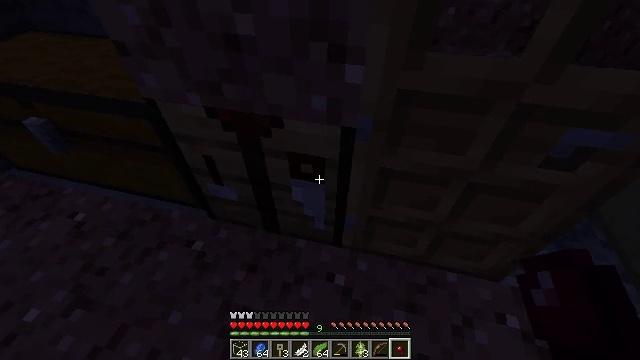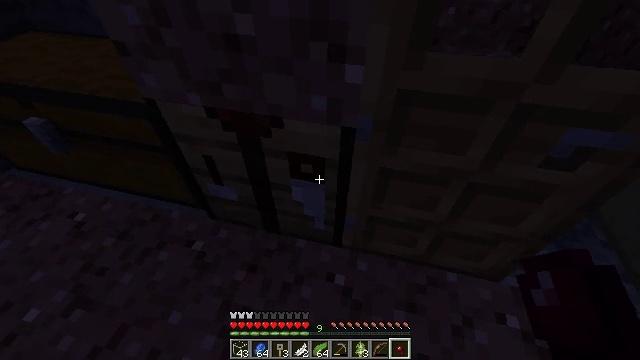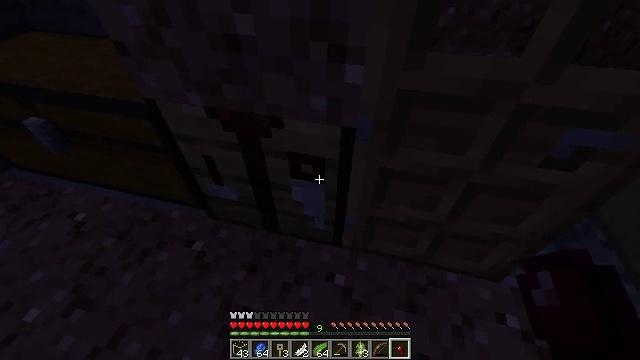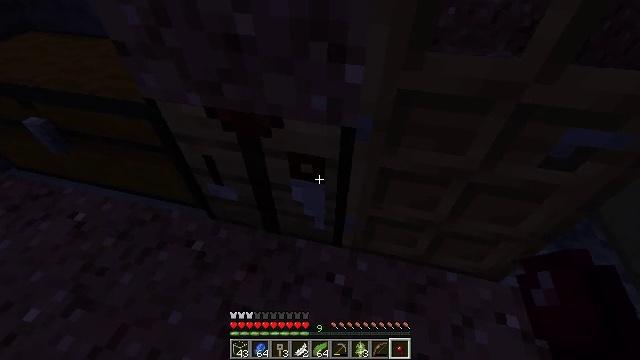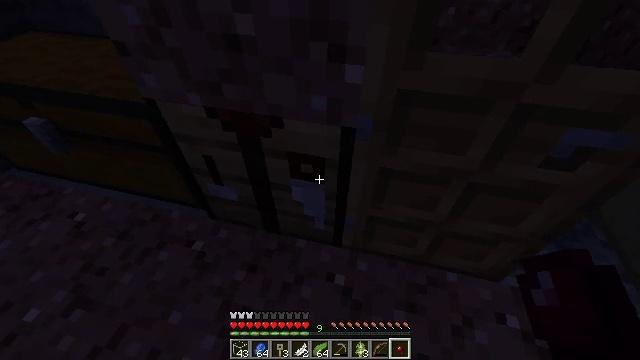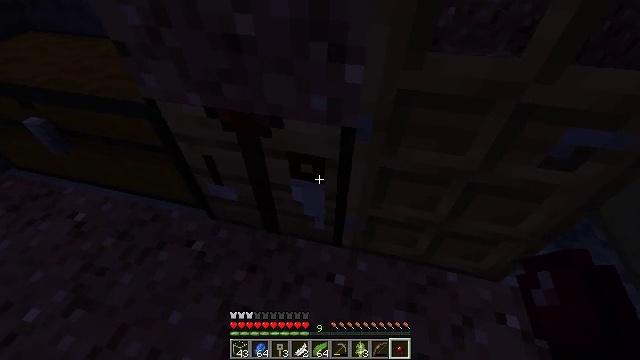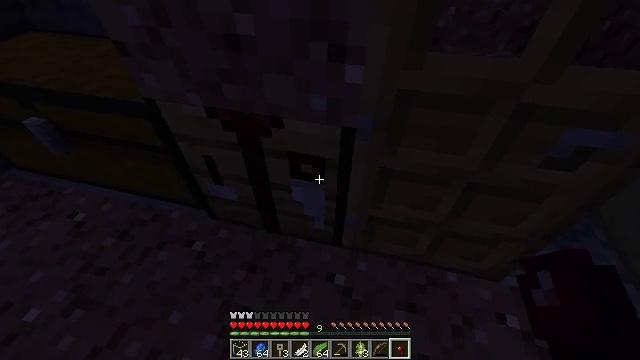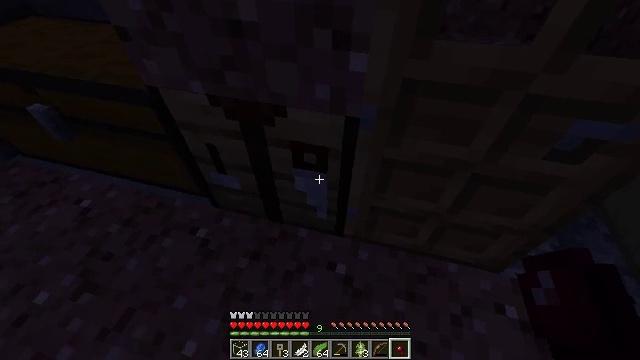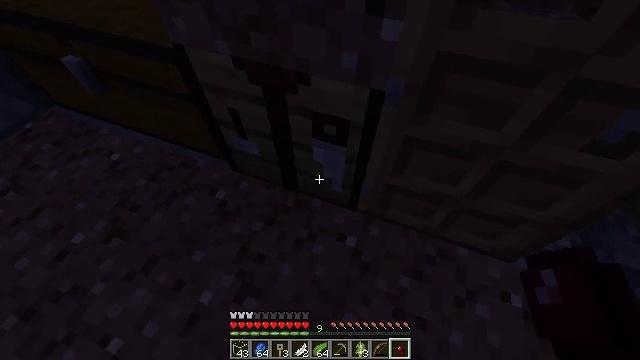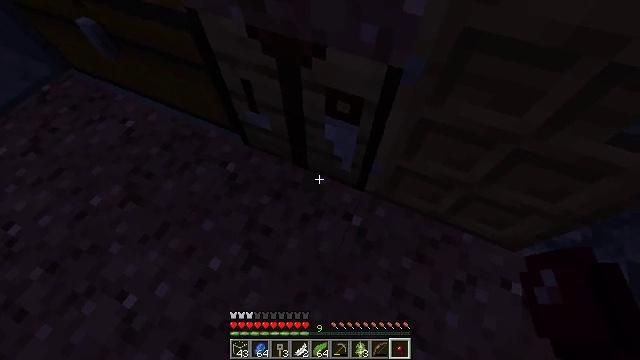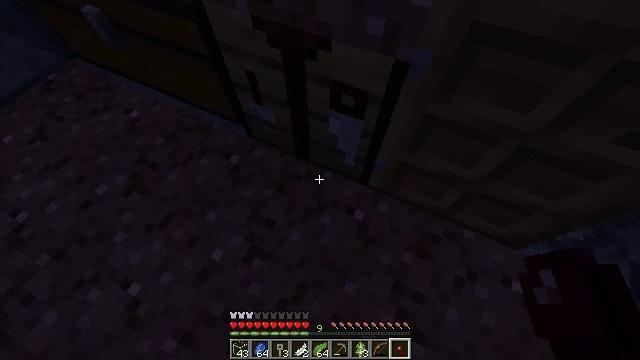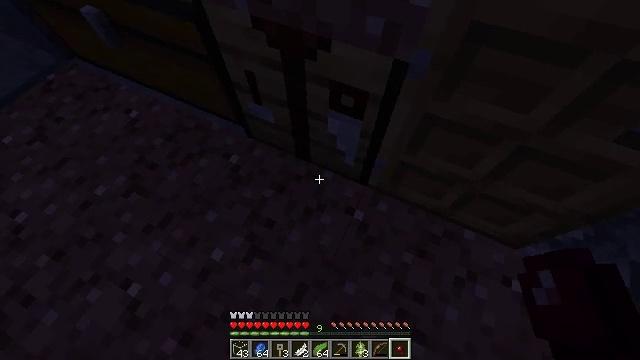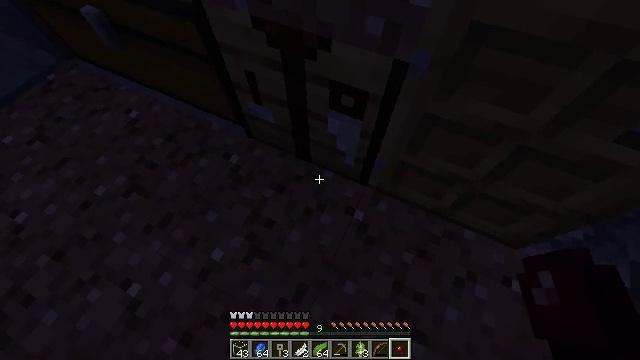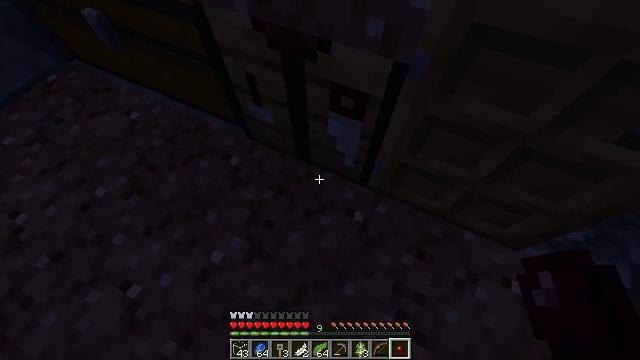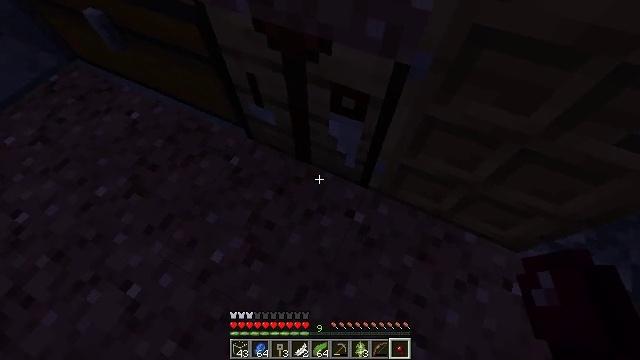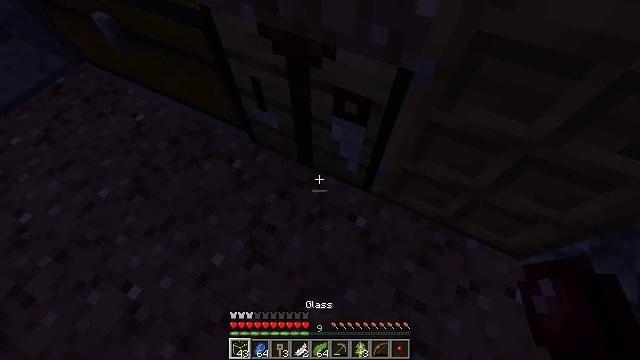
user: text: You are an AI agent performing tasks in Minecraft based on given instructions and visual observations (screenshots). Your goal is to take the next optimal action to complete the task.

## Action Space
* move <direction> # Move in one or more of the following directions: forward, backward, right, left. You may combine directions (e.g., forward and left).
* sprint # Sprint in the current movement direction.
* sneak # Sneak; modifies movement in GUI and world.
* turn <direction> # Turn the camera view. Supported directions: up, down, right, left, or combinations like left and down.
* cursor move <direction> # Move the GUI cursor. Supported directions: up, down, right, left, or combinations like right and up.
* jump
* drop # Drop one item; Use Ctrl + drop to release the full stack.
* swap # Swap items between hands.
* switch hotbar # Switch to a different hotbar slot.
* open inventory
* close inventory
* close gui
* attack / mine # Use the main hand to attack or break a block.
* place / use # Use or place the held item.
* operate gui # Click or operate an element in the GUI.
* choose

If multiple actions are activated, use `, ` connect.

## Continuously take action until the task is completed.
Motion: motion action
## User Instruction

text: Attack the piston to remove it.
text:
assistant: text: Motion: no_op
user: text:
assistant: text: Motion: no_op
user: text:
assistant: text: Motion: no_op
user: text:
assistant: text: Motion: no_op
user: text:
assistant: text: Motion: no_op
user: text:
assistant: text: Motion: no_op
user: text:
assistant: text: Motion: turn down
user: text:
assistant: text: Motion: turn left and down
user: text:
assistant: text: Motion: turn left and down
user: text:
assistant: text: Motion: turn left and down
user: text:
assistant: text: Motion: no_op
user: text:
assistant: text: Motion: no_op
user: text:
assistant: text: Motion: no_op
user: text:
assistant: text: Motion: no_op
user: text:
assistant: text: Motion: no_op
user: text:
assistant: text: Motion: turn up
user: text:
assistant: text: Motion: turn up
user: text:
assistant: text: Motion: no_op
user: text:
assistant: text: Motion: no_op
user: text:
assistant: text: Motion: no_op
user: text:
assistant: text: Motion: no_op
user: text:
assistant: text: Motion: no_op
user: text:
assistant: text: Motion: no_op
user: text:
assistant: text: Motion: no_op
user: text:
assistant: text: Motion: no_op
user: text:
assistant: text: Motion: no_op
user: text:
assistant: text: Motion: no_op
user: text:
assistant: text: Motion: turn up
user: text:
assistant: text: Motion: no_op
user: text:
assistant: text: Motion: no_op